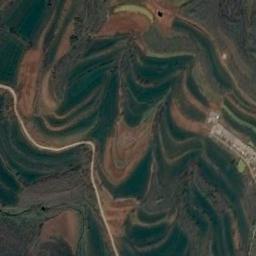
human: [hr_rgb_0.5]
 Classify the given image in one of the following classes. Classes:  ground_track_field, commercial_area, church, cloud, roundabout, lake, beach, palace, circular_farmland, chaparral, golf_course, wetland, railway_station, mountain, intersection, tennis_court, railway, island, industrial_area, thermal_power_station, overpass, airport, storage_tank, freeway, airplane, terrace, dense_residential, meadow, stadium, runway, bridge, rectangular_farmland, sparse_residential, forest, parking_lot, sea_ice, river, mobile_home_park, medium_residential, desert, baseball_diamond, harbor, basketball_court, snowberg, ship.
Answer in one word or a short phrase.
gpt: terrace